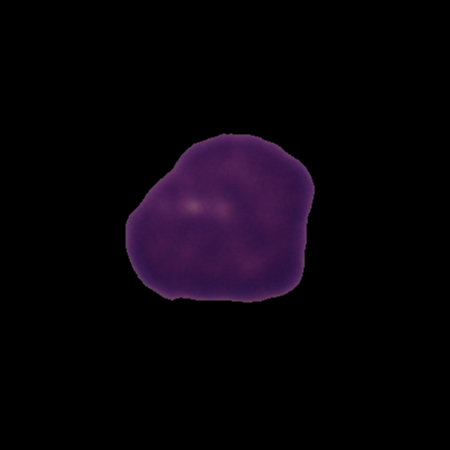
Label: healthy